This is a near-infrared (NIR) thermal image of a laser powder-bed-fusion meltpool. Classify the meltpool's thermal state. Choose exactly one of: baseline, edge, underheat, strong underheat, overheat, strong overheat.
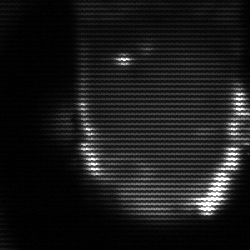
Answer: baseline